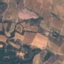
Land use / land cover class: PermanentCrop